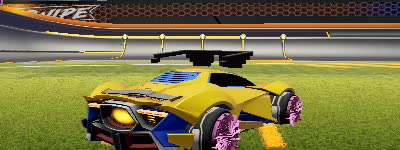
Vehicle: werewolf